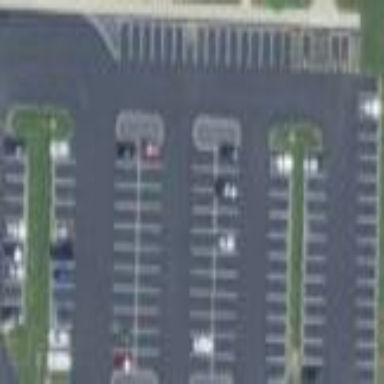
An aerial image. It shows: Parking area with surface.